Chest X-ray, PA view. Patient: 35 years old, sex M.
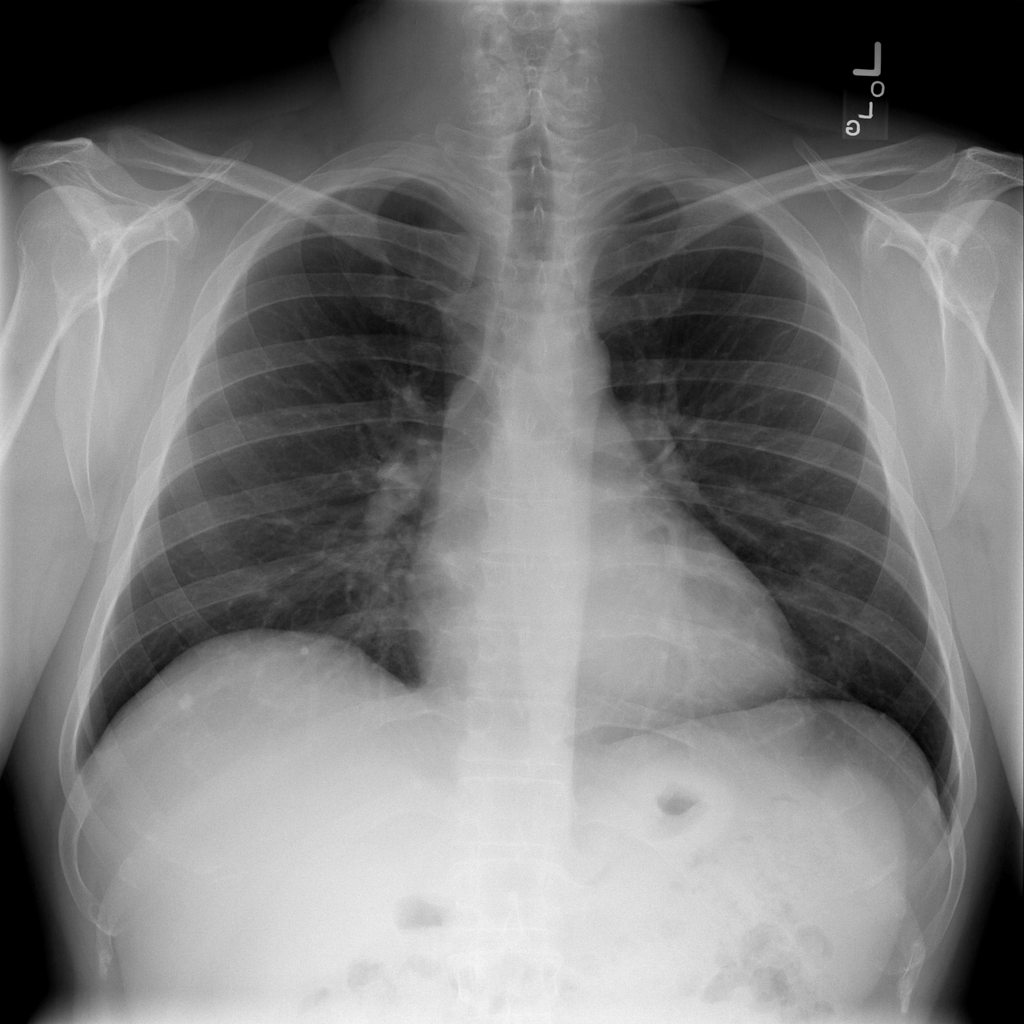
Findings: No Finding